七年级 · 算术
如图, 数轴上点 $\mathrm{A}$ 对应的有理数为 10 , 点 $\mathrm{P}$ 以每秒 1 个单位长度的速度从点 $\mathrm{A}$ 出发, 点 $\mathrm{Q}$ 以每秒 3 个单位长度的速度从原点 $\mathrm{O}$ 出发, 且 $\mathrm{P} 、 \mathrm{Q}$ 两点同时向数轴正方向运动, 设运动时间为 $\mathrm{t}$ 秒.

(1) 当 $t=2$ 时, $P, Q$ 两点对应的有理数分别是 \$ \qquad \$ , \$ \qquad \$ , $P Q=$

(2) 当 $P Q=8$ 时, 求 $t$ 的值.
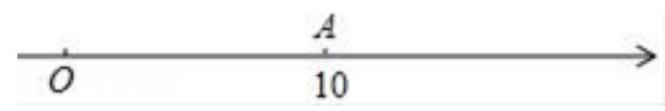
答案: (1) $12 ; 6 ; 6$

(2) 解: 运动 $\mathrm{t}$ 秒时, $\mathrm{P}, \mathrm{Q}$ 两点对应的有理数分别是 $10+\mathrm{t}, 3 \mathrm{t}$.

(1) 当点 $P$ 在点 $Q$ 右侧时,

$\because \mathrm{PQ}=8$

$\therefore(10+\mathrm{t})-3 \mathrm{t}=8$,

解得: $\mathrm{t}=1$;

(2) 当点 $P$ 在点 $Q$ 左侧时,

$\because P Q=8$

$\therefore 3 \mathrm{t}-(10+\mathrm{t})=8$,

解得: $\mathrm{t}=9$.

综上所述, $\mathrm{t}$ 的值为 1 秒或 9 秒.
解析: (1) $\because 10+2 \times 1=12,3 \times 2=6$,

$\therefore$ 当 $t=2$ 时, $P, Q$ 两点对应的有理数分别是 12,6 ,

$\therefore \mathrm{PQ}=12-6=6$.

故答案为 $12 ; 6 ; 6$;